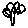
Label: tree